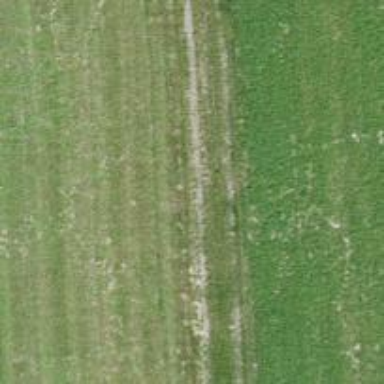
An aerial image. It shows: Grass track.